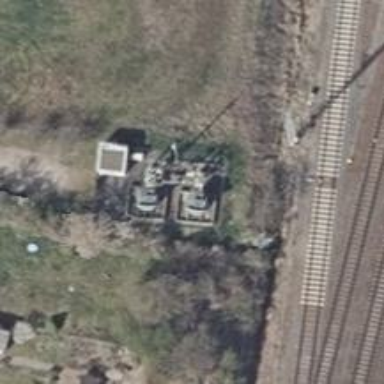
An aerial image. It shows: Outdoor installation of traction transformer.